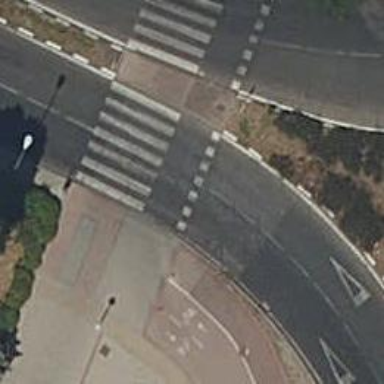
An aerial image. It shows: Crossing with traffic signals.